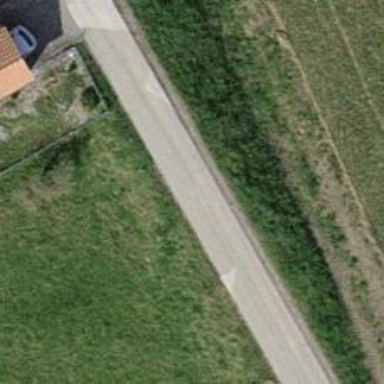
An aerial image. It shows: Concrete track with grade 1 quality.